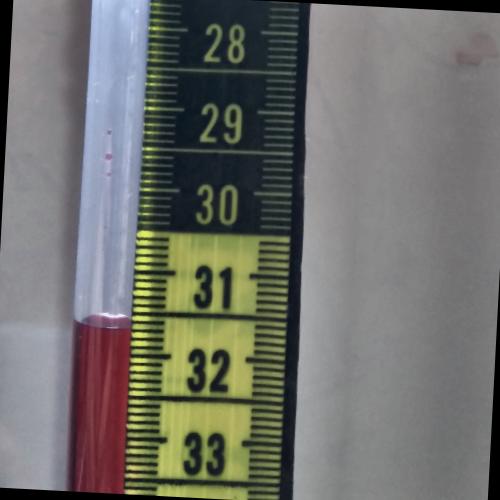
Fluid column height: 31.7 cm